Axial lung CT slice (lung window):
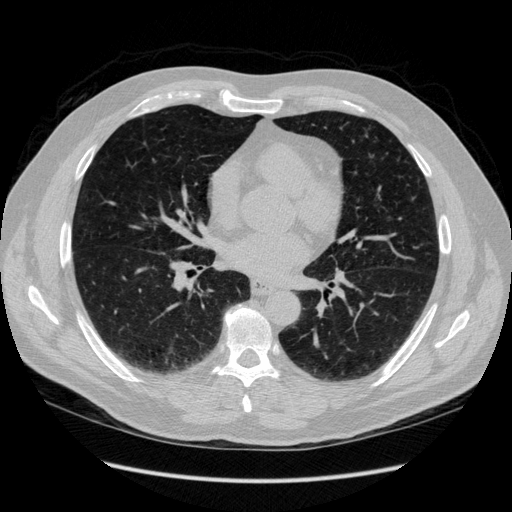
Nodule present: no